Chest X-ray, PA view. Patient: 56 years old, sex F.
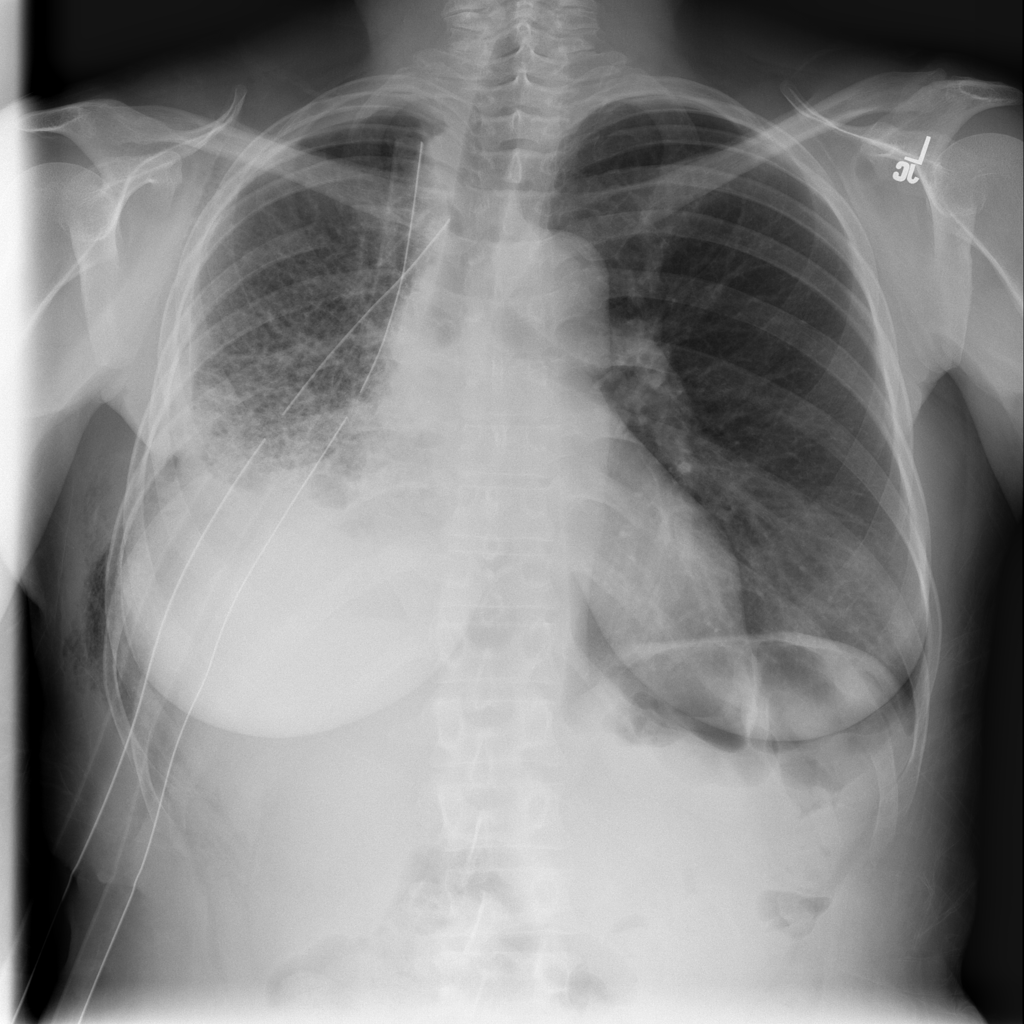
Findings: Edema, Emphysema, Infiltration, Mass, Pneumonia